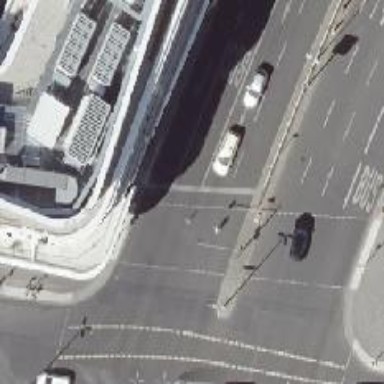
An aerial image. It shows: Asphalt footway with crossing equipped with traffic signals.